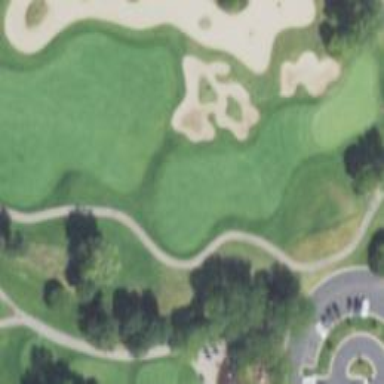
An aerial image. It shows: Service road designated as golf cart path.